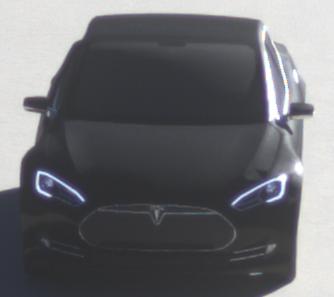
Make: Tesla
Model: Model S 60
Detailed model: Model S
Model produced from: 2013/10
Model produced until: 2014/10
Doors: 5
Color: black
Road condition: dry road
Daytime: morning or afternoon
Contrast: high contrast